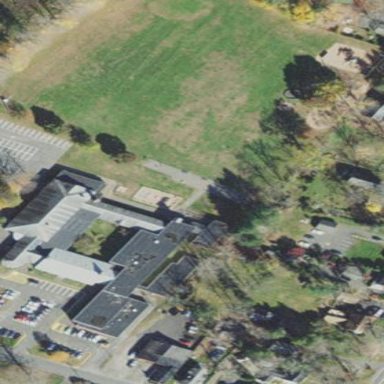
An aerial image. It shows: School.